Question: Edit: A big issue here is that 'scipy.optimize.brentq' requires that the limits of the search interval have opposite sign. If you slice up your search interval into arbitrary sections and run 'brentq' on each section as I do below and as Dan does in the comments, you wind up throwing a lot of useless ValueErrors. Is there a slick way to deal with this in Python?
Original post:
I'm repeatedly searching functions for their largest zero in python. Right now I'm using <URL> to look for a root and then using a brutish search method if my initial bounds don't work:
'''
#function to find the largest root of f
def bigRoot(func, pars):
try:
root = brentq(func,0.001,4,pars)
except ValueError:
s = 0.1
while True:
try:
root = brentq(func,4-s,4,pars)
break
except ValueError:
s += 0.1
continue
return root
'''
There are two big problems with this.
First I assume that if there are multiple roots in an interval, brentq will return the largest. I did some simple testing and I've never seen it return anything except the largest root but I don't know if that's true in all cases.
The second problem is that in the script I'm using this function will always return zero in certain cases even though the function I pass to 'bigRoot' diverges at 0. If I change the step size of the search from 0.1 to 0.01 then it will return a constant nonzero value in those cases. I realize the details of that depend on the function I'm passing to 'bigRoot' but I think the problem might be with the way I'm doing the search.
The question is, what's a smarter way to look for the largest root of a function in python?
---
Thanks Dan; a little more info is below as requested.
The functions I'm searching are well behaved in the regions I'm interested in. An example is plotted below (code at the end of the post).

The only singular point is at 0 (the peak that goes off the top of the plot is finite) and there are either two or three roots. The largest root usually isn't greater than 1 but it never does anything like run away to infinity. The intervals between roots get smaller at the low end of the domain but they'll never become extremely small (I'd say they'll always be larger than 10^-3).
'''
from numpy import exp as e
#this isn't the function I plotted
def V(r):
return 27.2*(
23.2*e(-43.8*r) +
8.74E-9*e(-32.9*r)/r**6 -
5.98E-6*e(-0.116*r)/r**4 +
0.0529*( 23*e(-62.5*r) - 6.44*e(-32*r) )/r -
29.3*e(-59.5*r)
)
#this is the definition of the function in the plot
def f(r,b,E):
return 1 - b**2/r**2 - V(r)/E
#the plot is of f(r,0.1,0.06)
'''
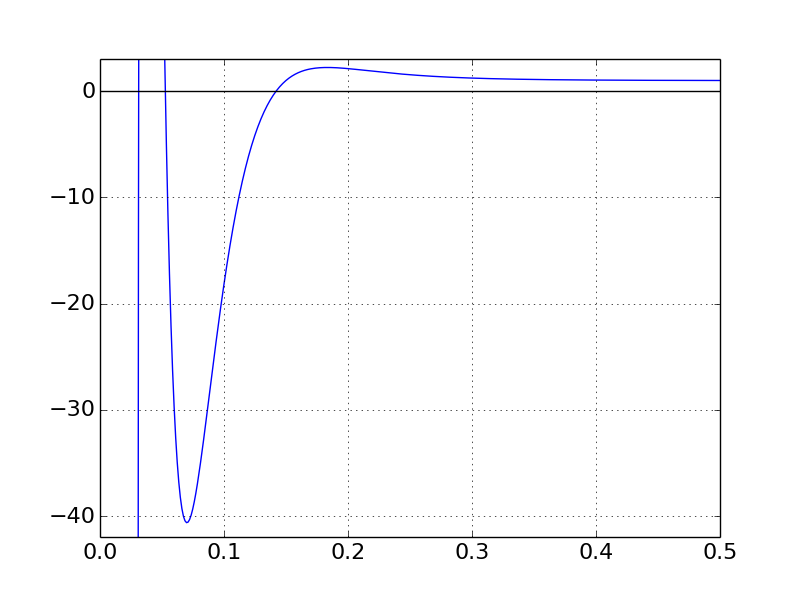
Answer: Good question, but it's a math problem rather than a Python problem.
In the absence of an analytic formula for the roots of a function, there's no way to guarantee that you've found the root of that function, even on a given finite interval. For example, I can construct a function which oscillates between +-1 faster and faster as it approaches 1.
'''
f(x) = sin(1/(1-x))
'''
This would bork any numerical method that tries to find the largest root on the interval [0,1), since for any root there are always larger ones in the interval.
So you'll have to give some background about the characteristics of the functions in question in order to get any more insight into this general problem.
Looks like the functions are well-behaved. The 'brentq' docs suggest there is no guarantee of finding the largest/smallest root in the interval. Try partitioning the intervals and recursively searching for smaller and larger other roots.
'''
from scipy.optimize import brentq
# This function should recursively find ALL the roots in the interval
# and return them ordered from smallest to largest.
from scipy.optimize import brentq
def find_all_roots(f, a, b, pars=(), min_window=0.01):
try:
one_root = brentq(f, a, b, pars)
print "Root at %g in [%g,%g] interval" % (one_root, a, b)
except ValueError:
print "No root in [%g,%g] interval" % (a, b)
return [] # No root in the interval
if one_root-min_window>a:
lesser_roots = find_all_roots(f, a, one_root-min_window, pars)
else:
lesser_roots = []
if one_root+min_window<b:
greater_roots = find_all_roots(f, one_root+min_window, b, pars)
else:
greater_roots = []
return lesser_roots + [one_root] + greater_roots
'''
I tried this on your function and it finds the largest root, at ~0.14.
There's something tricky about 'brentq', though:
'''
print find_all_roots(sin, 0, 10, ())
Root at 0 in [0,10] interval
Root at 3.14159 in [0.01,10] interval
No root in [0.01,3.13159] interval
No root in [3.15159,10] interval
[0.0, 3.141592653589793]
'''
The 'sin' function should have roots at 0, p, 2p, 3p. But this approach is only finding the first two. I realized that the problem is right there <URL>: It appears that of the 'scipy.optimize' root-finding functions have the same requirement, so partitioning the intervals arbitrarily won't work.